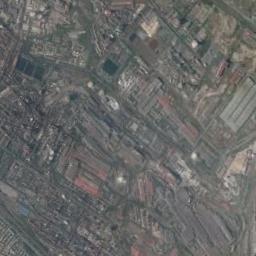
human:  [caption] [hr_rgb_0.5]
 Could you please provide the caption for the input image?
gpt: Neatly planned factory buildings, Machinery and equipment, pipelines, Chimneys, Cooling towers in the thermal power station .

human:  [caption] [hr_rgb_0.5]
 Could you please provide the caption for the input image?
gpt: There is a smoking thermal power station by the road .

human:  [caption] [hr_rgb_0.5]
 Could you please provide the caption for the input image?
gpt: Many buildings of different shapes are next to the thermal power station .

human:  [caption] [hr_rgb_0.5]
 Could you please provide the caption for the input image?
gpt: The thermal power station is next to some buildings and trees .

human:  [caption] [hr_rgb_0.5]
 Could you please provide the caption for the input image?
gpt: There are many buildings on the thermal power station .